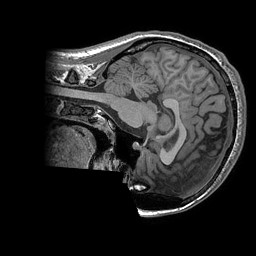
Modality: T1w
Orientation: sagittal
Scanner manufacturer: ge
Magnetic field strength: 3 T
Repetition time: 0.008156 s
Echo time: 0.00318 s